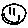
Label: smiley face